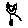
Label: cat